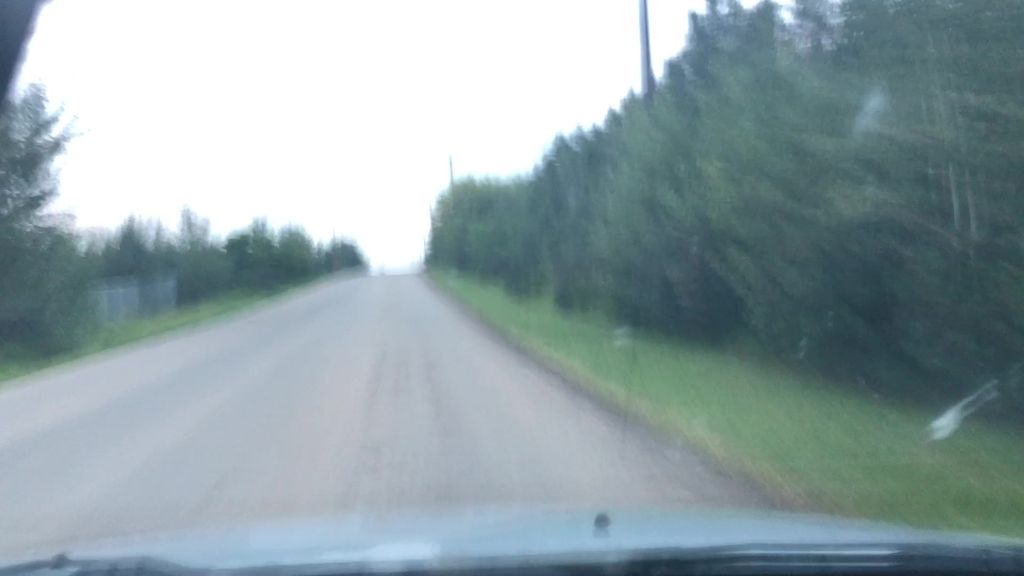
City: edmonton